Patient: sex M, age 62
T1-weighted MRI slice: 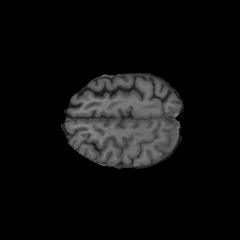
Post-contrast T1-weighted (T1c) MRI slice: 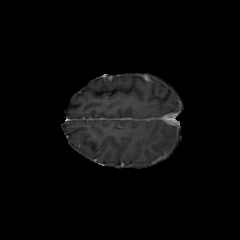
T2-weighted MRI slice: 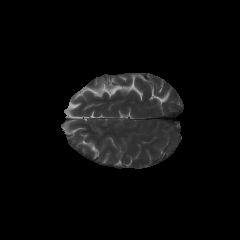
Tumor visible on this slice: no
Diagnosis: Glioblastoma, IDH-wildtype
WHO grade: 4